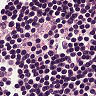
Metastatic tissue present: no